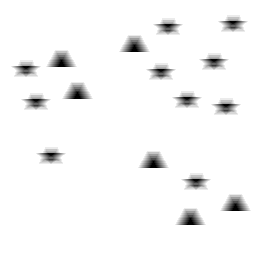
Squares: 0
Triangles: 6
Stars: 10
Total shapes: 16